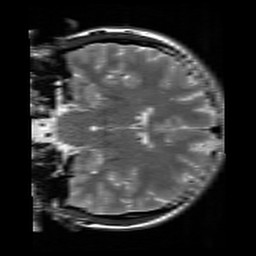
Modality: T2w
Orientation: coronal
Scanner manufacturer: siemens
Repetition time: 3.9 s
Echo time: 0.076 s